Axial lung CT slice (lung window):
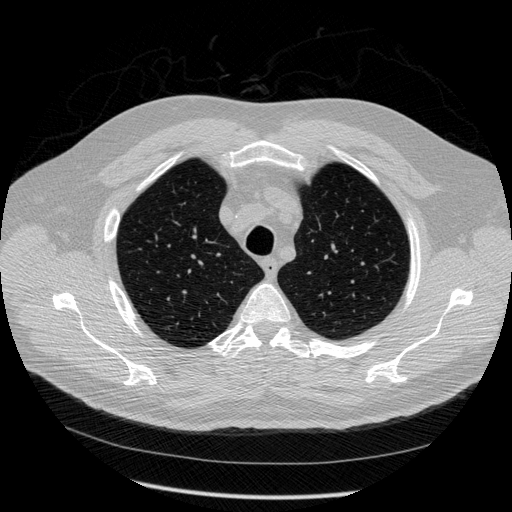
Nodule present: no